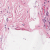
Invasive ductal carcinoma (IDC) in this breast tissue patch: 0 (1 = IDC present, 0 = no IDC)